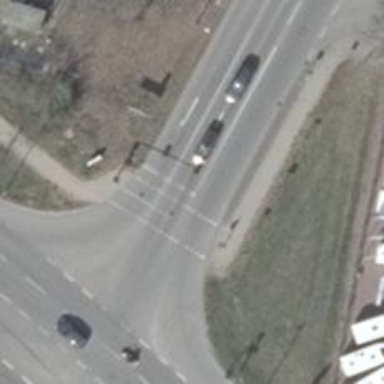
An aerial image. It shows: Secondary road with asphalt surface and lane markings.